Aerial crown-view tile of a tropical tree (Barro Colorado Island, Panama), acquired 20250616:
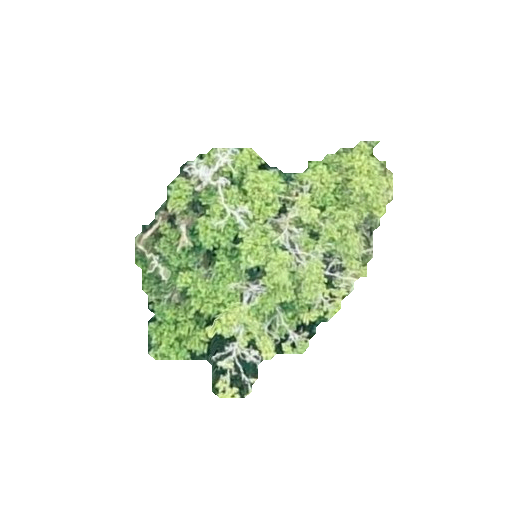
Species: Poulsenia armata
GBIF accepted scientific name: Poulsenia armata
Crown area: 62.536 m²